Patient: sex M, age 24
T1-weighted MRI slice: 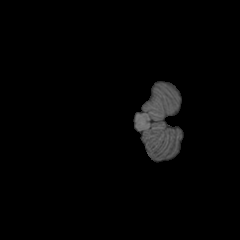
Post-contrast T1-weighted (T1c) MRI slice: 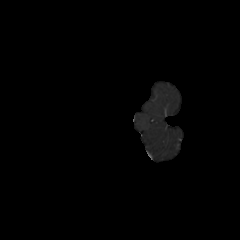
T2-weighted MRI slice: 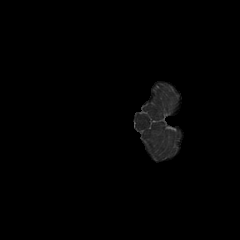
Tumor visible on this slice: no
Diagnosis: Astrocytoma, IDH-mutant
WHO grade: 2